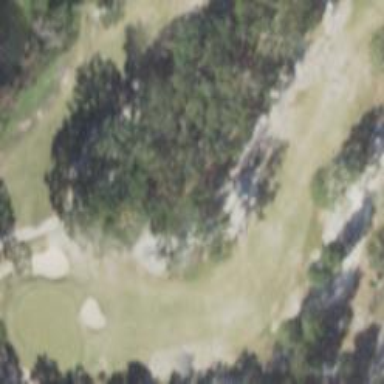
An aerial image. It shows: Grassy area designated as golf fairway.